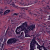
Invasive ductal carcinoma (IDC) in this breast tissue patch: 1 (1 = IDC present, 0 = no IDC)